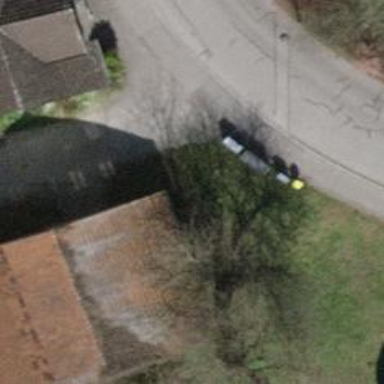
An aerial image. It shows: Street cabinet used for power utility.